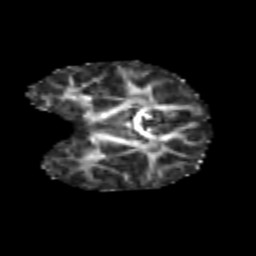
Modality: FA
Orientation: coronal
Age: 6
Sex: female
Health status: healthy